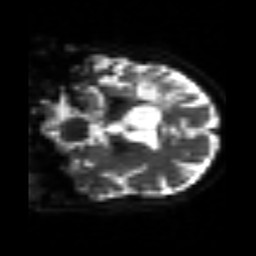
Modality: sbref
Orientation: coronal
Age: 74
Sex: female
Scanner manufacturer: siemens
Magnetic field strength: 3 T
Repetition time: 3.2 s
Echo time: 0.081 s